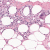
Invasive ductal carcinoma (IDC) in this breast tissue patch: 0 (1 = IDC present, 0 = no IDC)